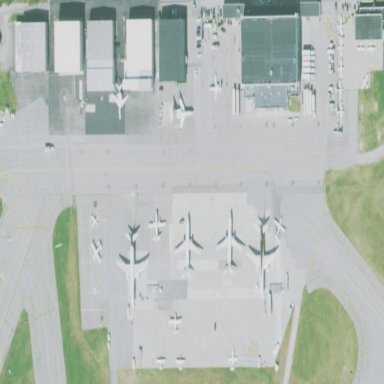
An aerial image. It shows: Apron at the airport.